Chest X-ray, PA view. Patient: 39 years old, sex M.
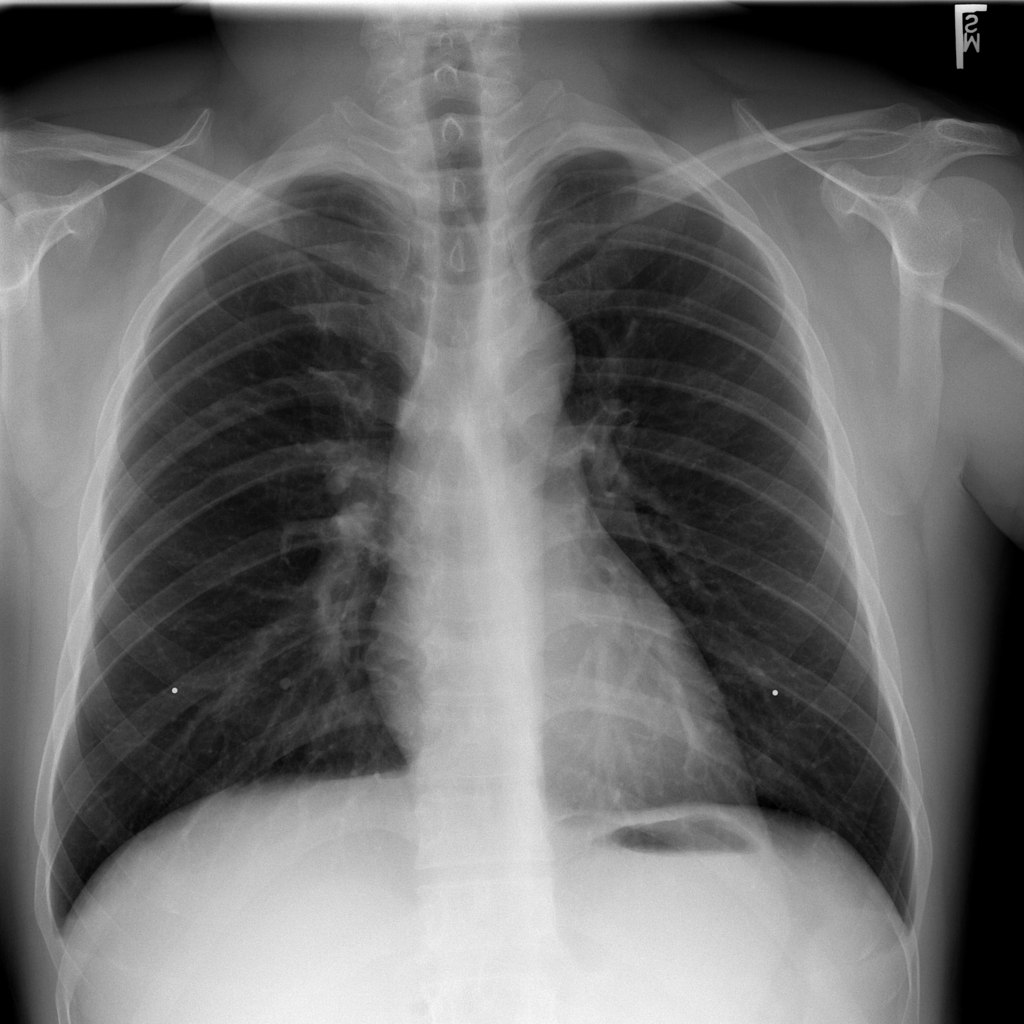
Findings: No Finding